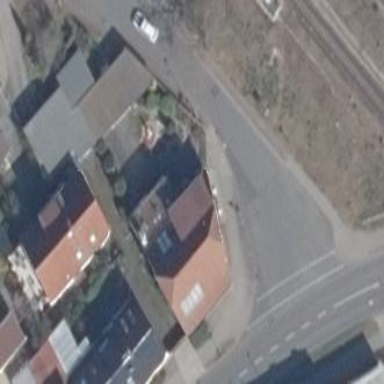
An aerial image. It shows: Gabled house with red roof.